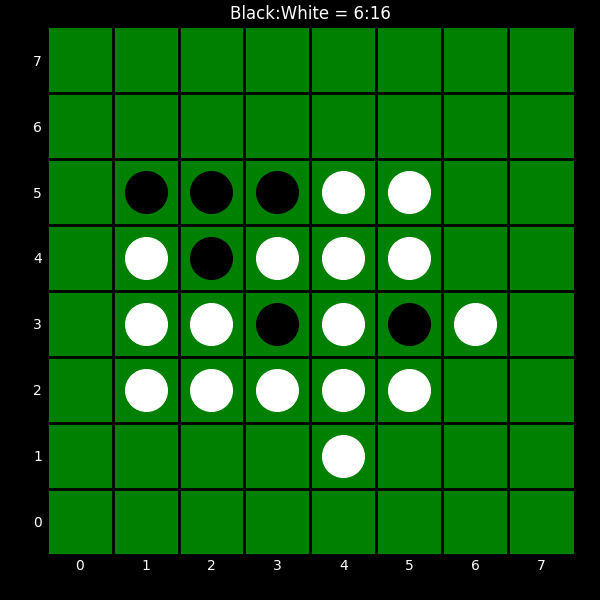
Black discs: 6
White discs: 16